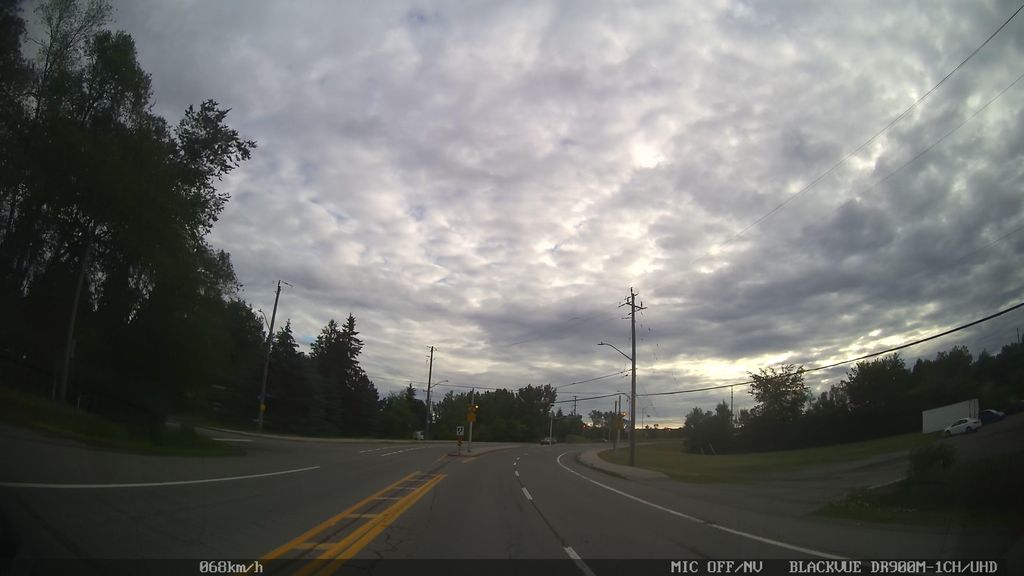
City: ottawa-gatineau